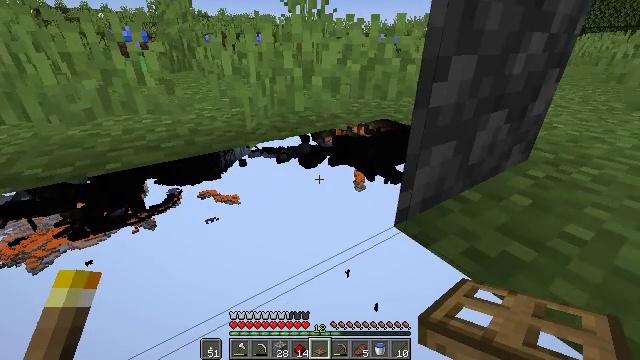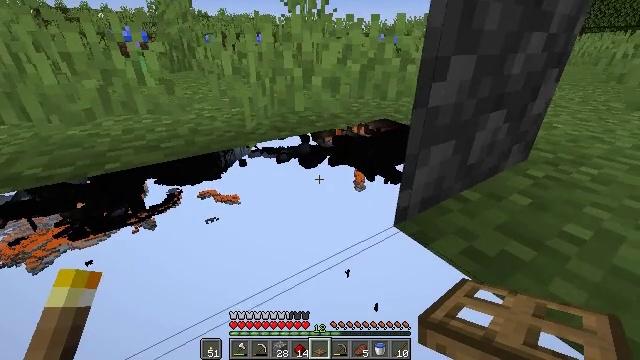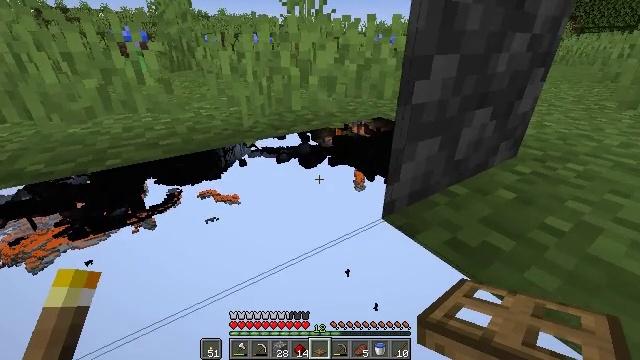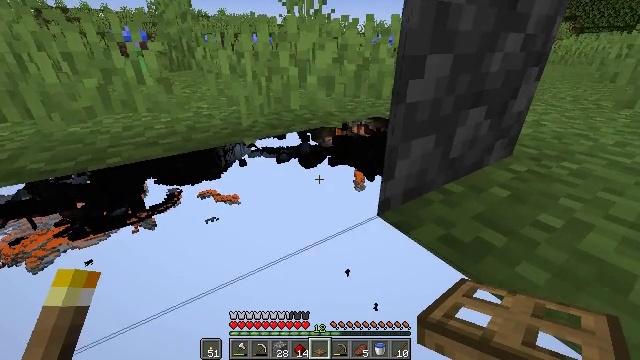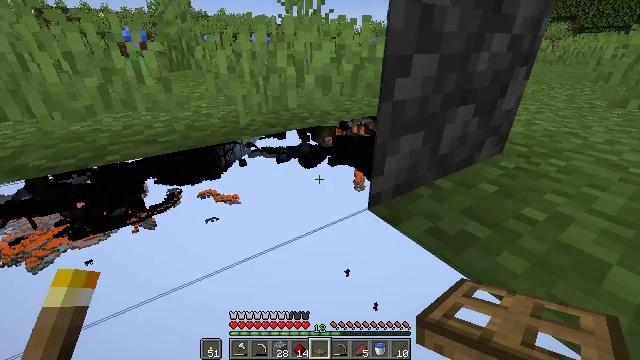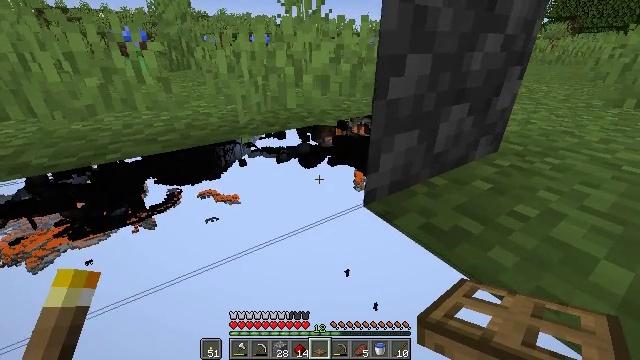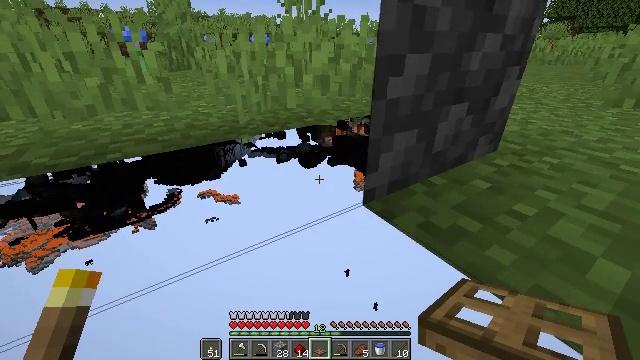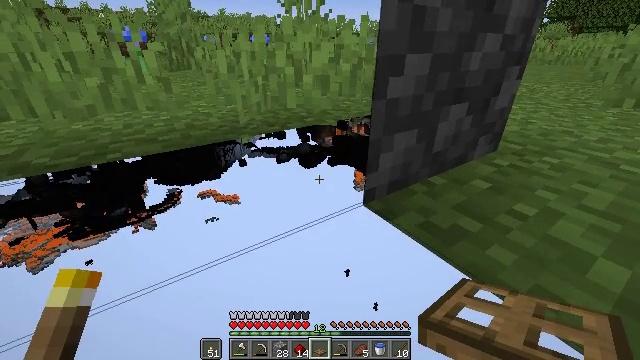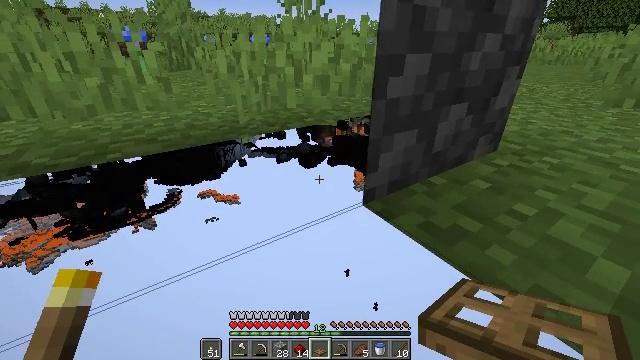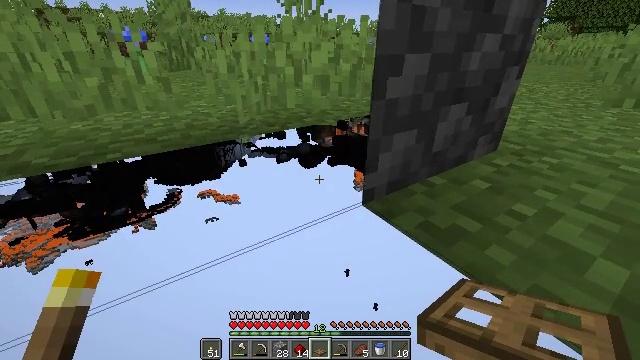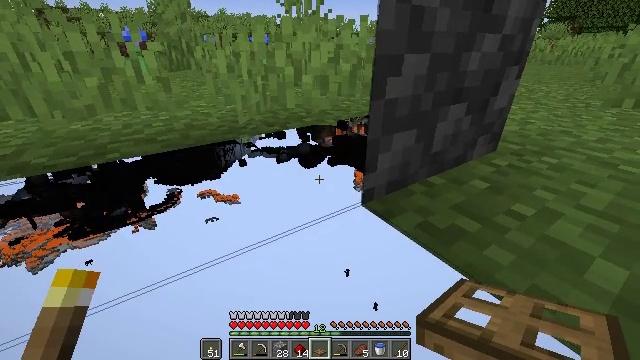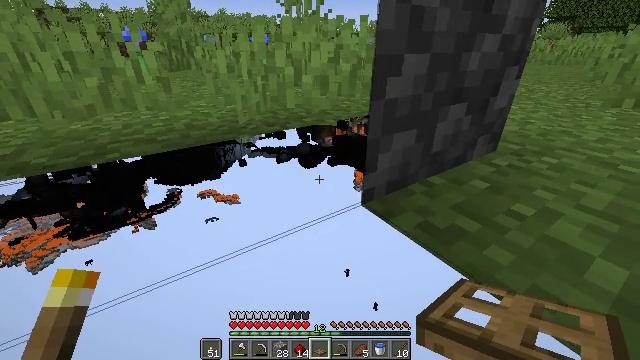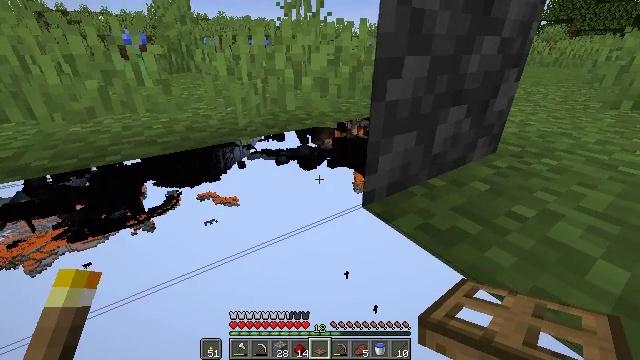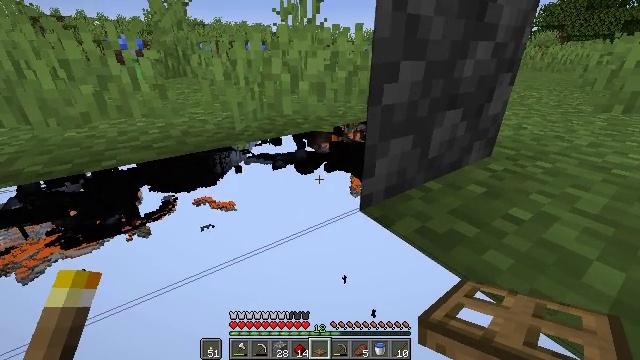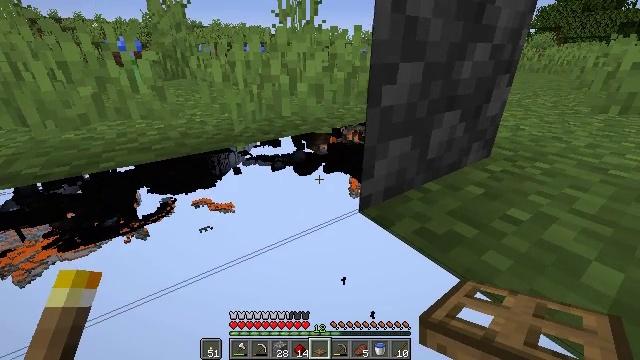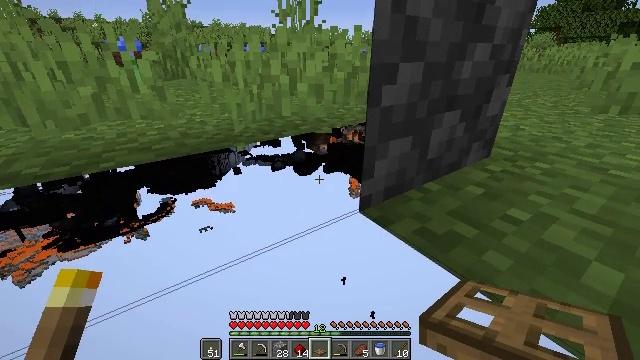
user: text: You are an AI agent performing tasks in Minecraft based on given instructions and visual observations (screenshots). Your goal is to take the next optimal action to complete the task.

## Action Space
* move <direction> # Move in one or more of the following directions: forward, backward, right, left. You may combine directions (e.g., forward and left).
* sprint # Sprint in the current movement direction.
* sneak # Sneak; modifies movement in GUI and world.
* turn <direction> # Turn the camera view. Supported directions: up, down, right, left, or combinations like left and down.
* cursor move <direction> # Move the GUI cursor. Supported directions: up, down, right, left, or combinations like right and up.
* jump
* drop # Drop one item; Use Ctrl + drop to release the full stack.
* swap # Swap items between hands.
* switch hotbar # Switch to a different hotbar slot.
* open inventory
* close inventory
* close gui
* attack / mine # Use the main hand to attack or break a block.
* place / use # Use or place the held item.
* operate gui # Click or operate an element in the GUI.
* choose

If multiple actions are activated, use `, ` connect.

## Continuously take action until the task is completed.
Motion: motion action
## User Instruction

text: Mine the composter block.
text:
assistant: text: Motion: move back
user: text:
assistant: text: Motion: move back
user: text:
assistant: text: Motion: move back
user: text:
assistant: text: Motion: no_op
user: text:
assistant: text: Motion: no_op
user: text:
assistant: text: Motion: no_op
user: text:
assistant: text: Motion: no_op
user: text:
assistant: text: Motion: move back
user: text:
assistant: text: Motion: move back
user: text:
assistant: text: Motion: move back
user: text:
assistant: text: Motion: no_op
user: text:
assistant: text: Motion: no_op
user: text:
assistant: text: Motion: no_op
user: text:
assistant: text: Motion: no_op
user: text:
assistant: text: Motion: no_op
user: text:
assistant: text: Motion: no_op
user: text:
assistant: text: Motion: no_op
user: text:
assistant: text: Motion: no_op
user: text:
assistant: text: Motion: no_op
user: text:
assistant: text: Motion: no_op
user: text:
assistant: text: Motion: no_op
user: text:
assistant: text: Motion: no_op
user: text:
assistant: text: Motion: no_op
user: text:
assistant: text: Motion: no_op
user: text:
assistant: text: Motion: no_op
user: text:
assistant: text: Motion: no_op
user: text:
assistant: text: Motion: no_op
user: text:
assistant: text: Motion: no_op
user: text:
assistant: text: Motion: no_op
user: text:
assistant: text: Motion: no_op